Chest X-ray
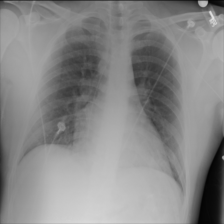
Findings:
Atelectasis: negative
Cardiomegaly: negative
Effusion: negative
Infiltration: negative
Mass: negative
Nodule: negative
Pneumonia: negative
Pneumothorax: negative
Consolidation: negative
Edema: negative
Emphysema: negative
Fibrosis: negative
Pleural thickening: negative
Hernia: negative